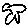
Label: bird